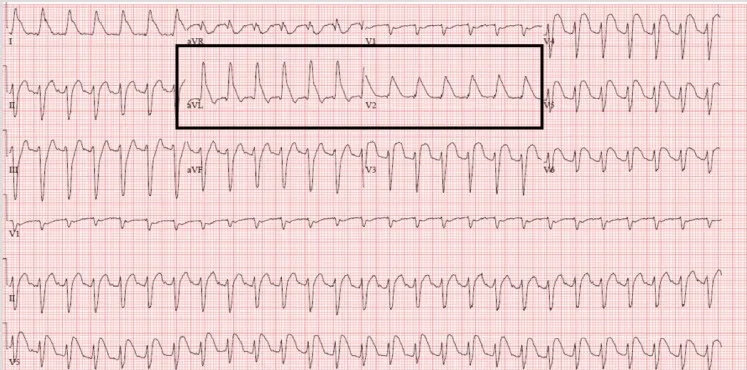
The EKG shows ST elevation with a shark fin pattern before treatment with epinephrine.
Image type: electrography (ekg)